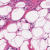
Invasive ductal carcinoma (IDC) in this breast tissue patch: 0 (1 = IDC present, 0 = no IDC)